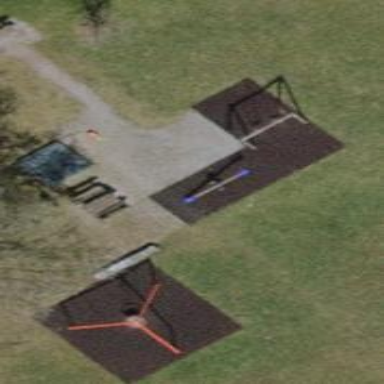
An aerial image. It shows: Seesaw in the playground.